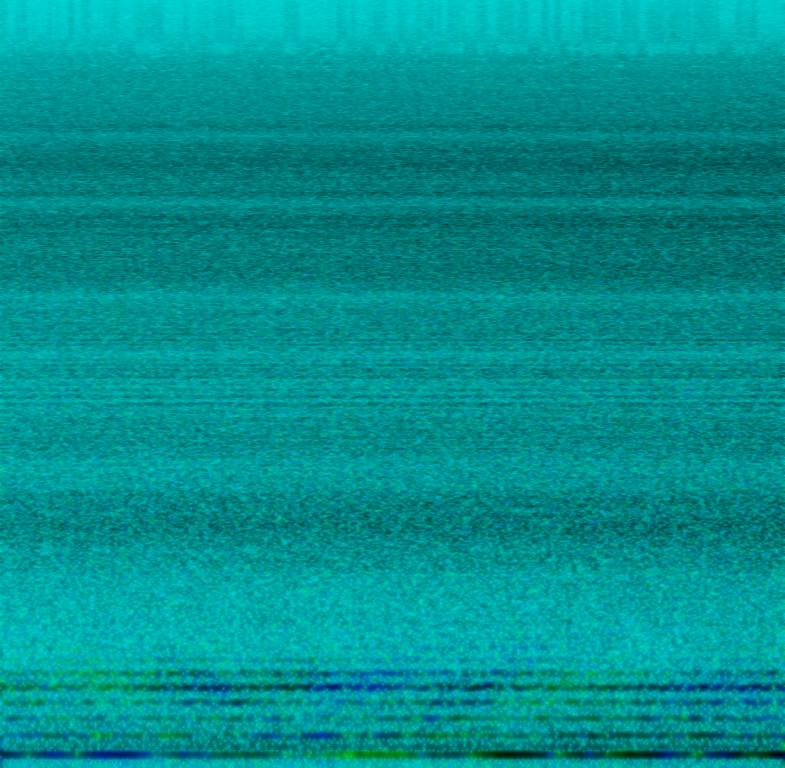
This music is instrumental . The tempo is slow with an Oboe playing a monotone note and synthesised sound of heavy rainfall. The music has minimal instruments and has a creepy, scary, sinister, unnatural vibe.